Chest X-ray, AP view. Patient: 30 years old, sex F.
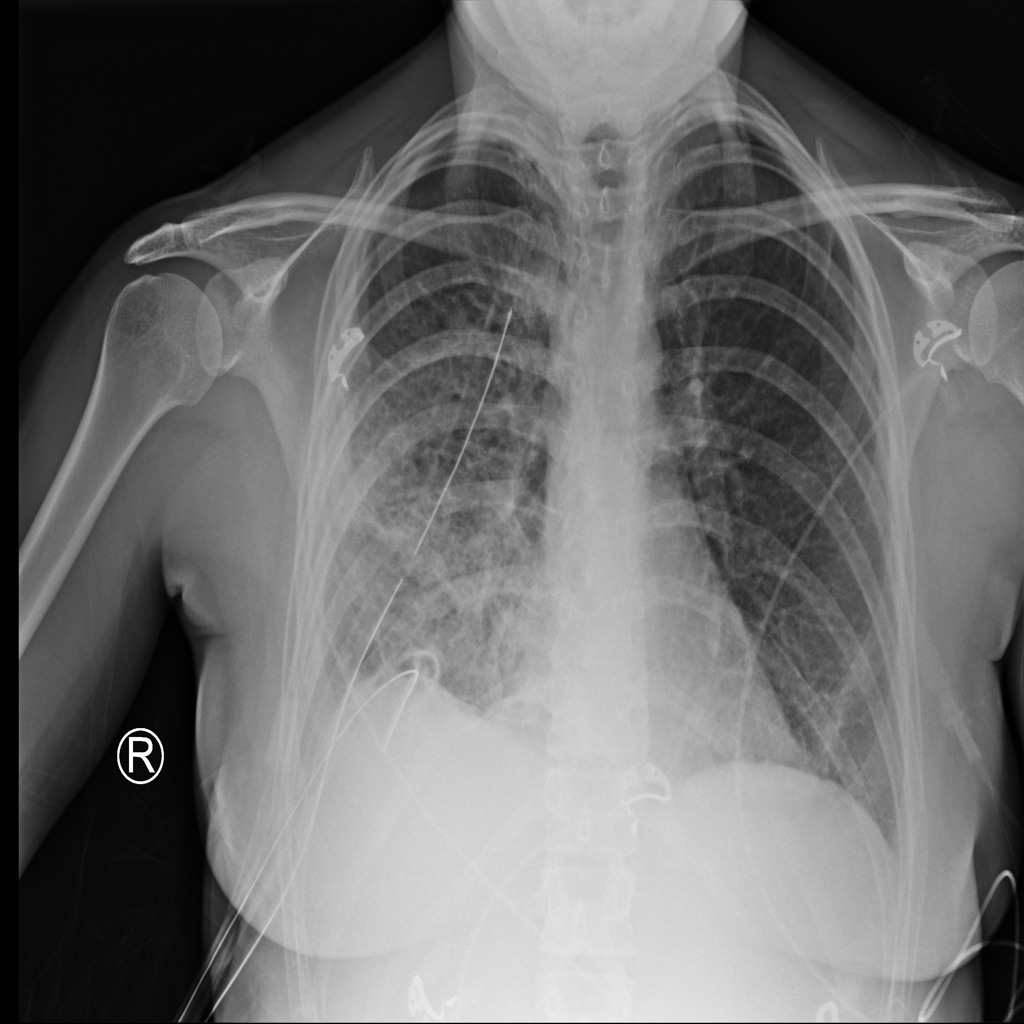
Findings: Infiltration, Pneumothorax